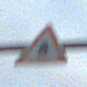
Verkehrszeichen: Vorfahrt
Umgebung: Outdoor, RoadRail
Tageszeit: SunriseSunset
Wetter: PartlyCloudy
Licht: Natural
Jahreszeit: NotSpecified
Kontrast: LowContrast